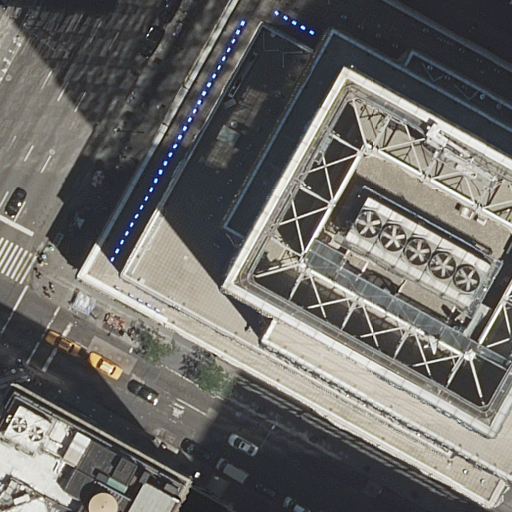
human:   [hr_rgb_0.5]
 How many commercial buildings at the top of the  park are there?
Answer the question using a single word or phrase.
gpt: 1

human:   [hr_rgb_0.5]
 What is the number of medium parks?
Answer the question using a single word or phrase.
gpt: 0

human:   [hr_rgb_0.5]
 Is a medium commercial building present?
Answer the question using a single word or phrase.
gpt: yes

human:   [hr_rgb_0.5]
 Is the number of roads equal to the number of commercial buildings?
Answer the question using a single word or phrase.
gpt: no

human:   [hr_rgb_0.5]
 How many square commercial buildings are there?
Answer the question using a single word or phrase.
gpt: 0

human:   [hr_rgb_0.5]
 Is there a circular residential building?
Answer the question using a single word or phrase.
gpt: no

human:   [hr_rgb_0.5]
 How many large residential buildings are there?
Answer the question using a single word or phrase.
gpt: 1

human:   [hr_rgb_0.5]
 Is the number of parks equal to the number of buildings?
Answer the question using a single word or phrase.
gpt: no

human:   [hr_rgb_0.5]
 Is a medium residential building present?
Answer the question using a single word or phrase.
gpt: no

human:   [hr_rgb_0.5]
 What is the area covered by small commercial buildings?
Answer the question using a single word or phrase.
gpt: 0m2

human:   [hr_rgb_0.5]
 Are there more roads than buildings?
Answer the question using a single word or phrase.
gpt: no

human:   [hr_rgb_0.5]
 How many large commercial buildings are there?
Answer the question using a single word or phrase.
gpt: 0

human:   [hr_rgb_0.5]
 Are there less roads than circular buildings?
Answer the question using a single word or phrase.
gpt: no

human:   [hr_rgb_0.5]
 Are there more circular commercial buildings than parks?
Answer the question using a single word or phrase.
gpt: no

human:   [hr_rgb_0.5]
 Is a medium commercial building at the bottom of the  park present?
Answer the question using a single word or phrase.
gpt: no

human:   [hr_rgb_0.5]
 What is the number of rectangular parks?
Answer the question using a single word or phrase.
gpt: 1

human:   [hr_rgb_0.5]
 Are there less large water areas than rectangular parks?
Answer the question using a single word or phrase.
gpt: yes

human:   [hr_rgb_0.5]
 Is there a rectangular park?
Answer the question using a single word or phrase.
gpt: yes

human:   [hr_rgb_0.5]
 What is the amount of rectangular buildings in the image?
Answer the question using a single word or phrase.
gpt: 3

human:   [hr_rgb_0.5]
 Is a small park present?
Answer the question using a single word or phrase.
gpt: yes

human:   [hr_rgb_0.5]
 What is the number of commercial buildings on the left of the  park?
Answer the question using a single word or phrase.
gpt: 1

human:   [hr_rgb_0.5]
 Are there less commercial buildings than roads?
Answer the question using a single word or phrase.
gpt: yes

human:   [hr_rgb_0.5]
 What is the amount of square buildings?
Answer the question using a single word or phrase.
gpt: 0

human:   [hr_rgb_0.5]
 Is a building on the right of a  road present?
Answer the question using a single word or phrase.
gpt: yes

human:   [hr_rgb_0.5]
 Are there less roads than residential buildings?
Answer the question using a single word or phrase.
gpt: no

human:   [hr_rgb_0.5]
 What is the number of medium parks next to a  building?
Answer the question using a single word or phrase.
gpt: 0

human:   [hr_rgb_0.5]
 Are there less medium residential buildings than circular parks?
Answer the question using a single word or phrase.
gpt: no

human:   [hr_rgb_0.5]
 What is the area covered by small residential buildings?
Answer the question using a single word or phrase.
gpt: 31m2

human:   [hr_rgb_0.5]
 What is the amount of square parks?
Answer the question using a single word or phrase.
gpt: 0

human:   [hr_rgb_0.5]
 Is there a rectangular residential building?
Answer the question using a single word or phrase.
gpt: yes

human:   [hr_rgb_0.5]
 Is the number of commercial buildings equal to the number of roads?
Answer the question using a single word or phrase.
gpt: no

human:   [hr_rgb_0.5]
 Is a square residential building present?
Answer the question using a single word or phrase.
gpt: no

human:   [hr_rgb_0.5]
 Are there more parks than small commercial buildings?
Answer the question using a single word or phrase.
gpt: yes

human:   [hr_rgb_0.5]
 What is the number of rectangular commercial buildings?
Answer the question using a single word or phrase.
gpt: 1

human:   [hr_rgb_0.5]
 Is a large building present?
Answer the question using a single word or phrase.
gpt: yes

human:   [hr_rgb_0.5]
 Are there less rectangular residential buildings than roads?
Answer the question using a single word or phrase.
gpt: no